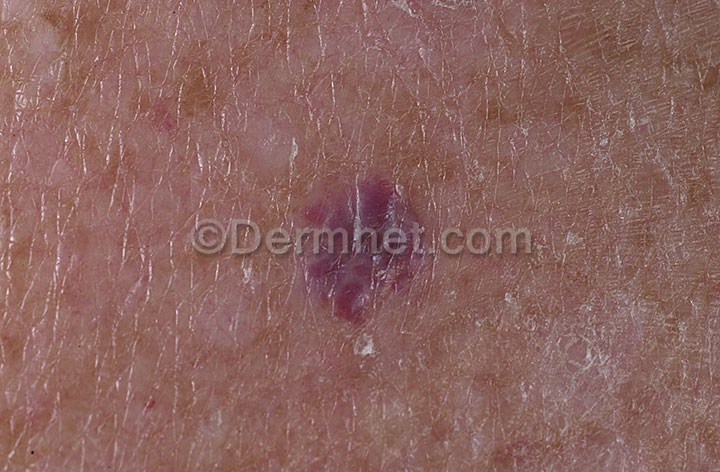
Disease: Vascular Tumors